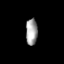
Tissue: lung
Cell type: Endothelial cells
Senescence score: 0.6436
Nuclear area (px): 298
Mean DAPI intensity: 164.607